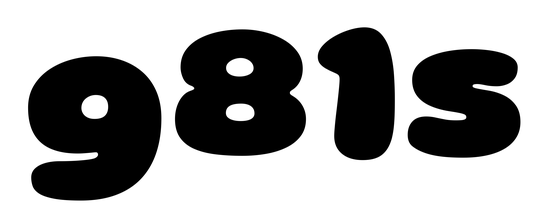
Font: Gluten_Black